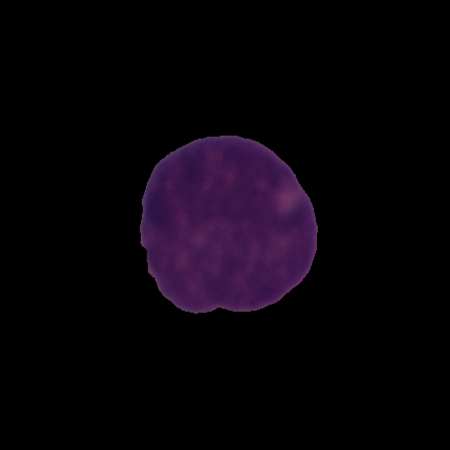
Label: cancer